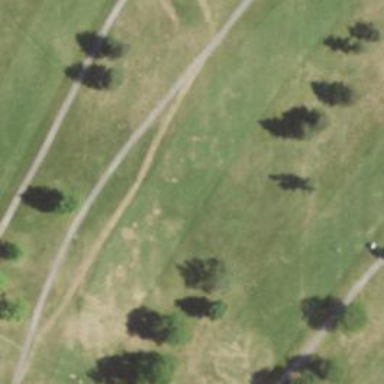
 part of golf course fairway. It is used for the sport of golf."